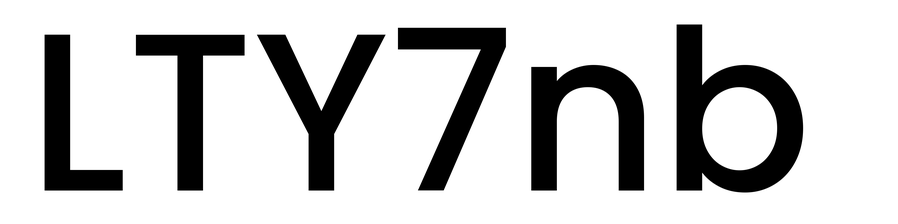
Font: Poppins-Medium